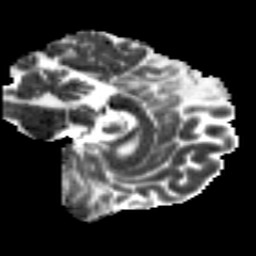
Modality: MD
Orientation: sagittal
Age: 31
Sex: male
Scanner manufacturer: siemens
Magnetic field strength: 3 T
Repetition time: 8.8 s
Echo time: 0.085 s